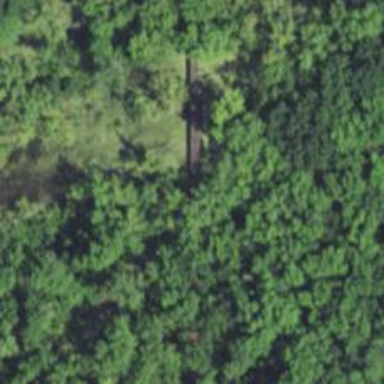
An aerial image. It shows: Preserved railway bridge.